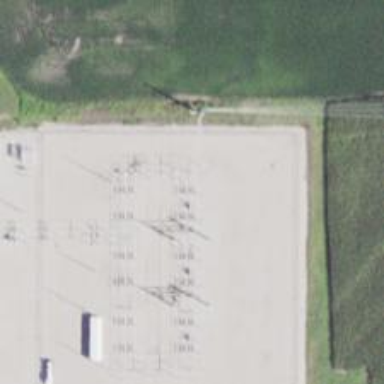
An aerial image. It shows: Switch for power supply.